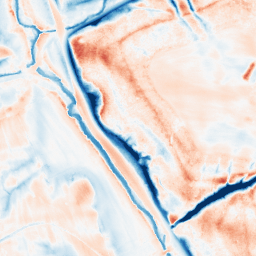
Category: trend_removal
Decomposition family: local_polynomial
Decomposition parameters: window_size: 31
degree: 2
Upsampling method: bspline
Upsampling parameters: scale: 8
Upsampling scale: 8